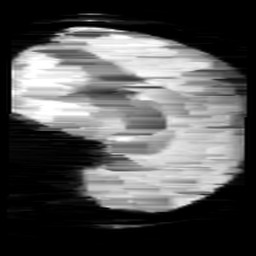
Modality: minIP
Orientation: sagittal
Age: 10
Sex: female
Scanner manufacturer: siemens
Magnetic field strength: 3 T
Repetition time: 0.027 s
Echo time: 0.02 s